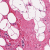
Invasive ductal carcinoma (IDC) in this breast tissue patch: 0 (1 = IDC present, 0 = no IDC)